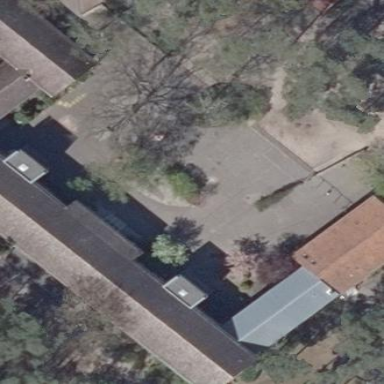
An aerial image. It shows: School building.